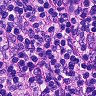
Metastatic tissue present: no